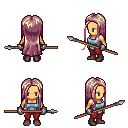
a pixel art fantasy rpg character, female body template, human, tanned skin, blue vest, red pants, white blonde extra-long hairstyle, metal gloves, maroon shoes, spear, four views (front, back, left, right), 2x2 character sprite sheet, small pixel art, hard edges, no anti-aliasing